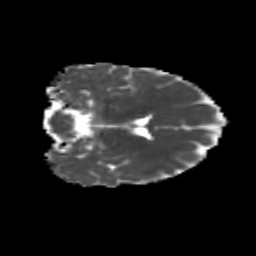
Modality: MD
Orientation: coronal
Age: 23
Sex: female
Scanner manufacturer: siemens
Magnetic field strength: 3 T
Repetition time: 3.5 s
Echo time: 0.104 s